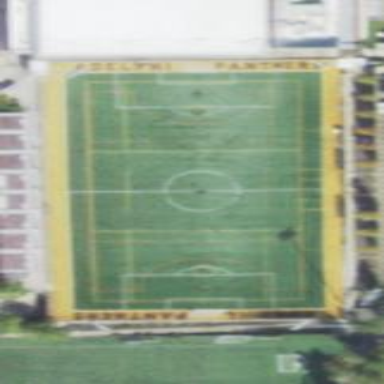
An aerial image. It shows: Grass pitch designated for soccer.